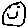
Label: smiley face